Field crop: maize
Growth stage: 2
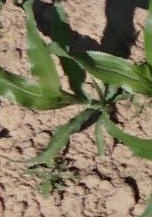
Species: maize